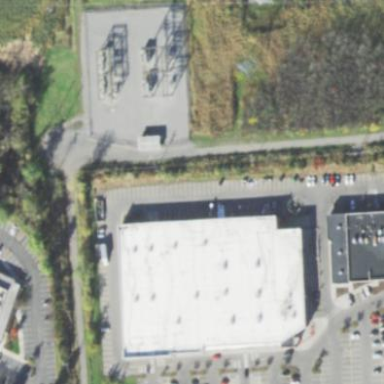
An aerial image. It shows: Retail building.